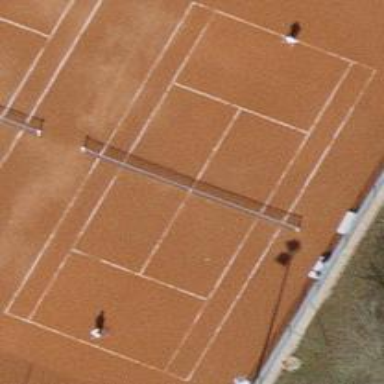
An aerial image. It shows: Tennis court on the leisure land pitch.